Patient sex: F
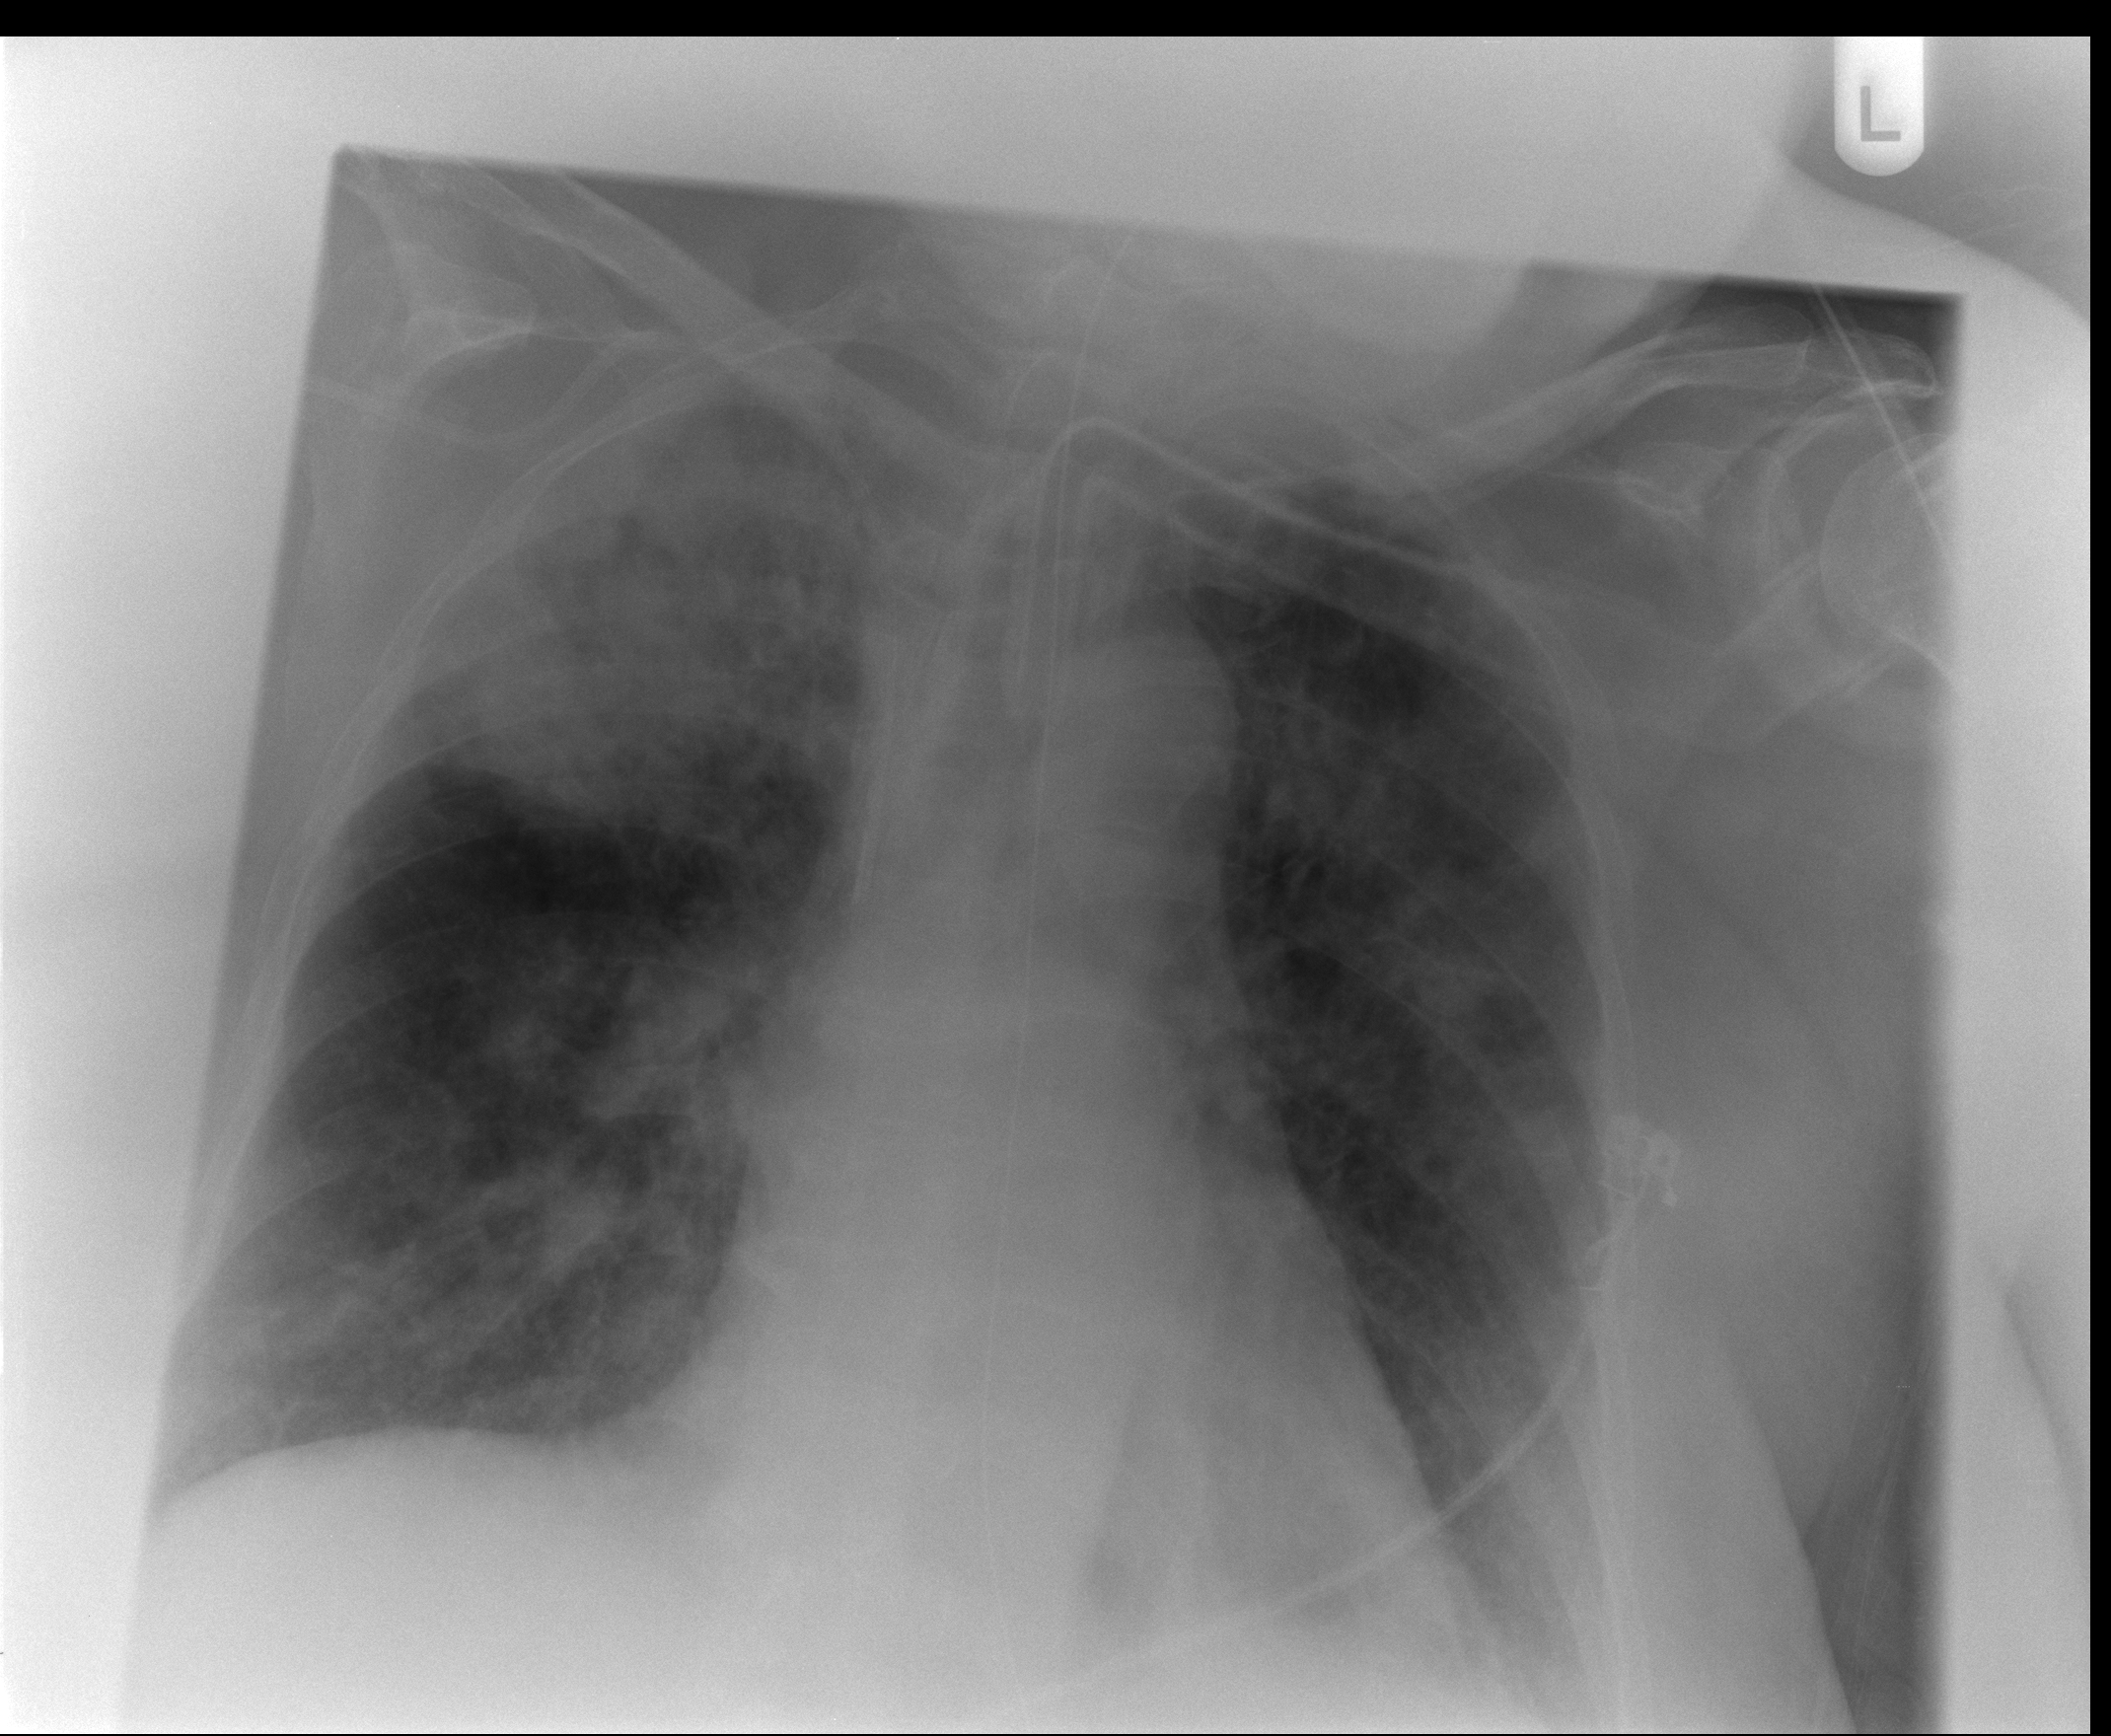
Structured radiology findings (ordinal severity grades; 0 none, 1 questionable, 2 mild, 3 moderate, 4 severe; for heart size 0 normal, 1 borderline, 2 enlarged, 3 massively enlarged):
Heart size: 0
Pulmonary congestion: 2
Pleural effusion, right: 1
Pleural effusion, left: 2
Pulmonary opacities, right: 3
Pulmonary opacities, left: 2
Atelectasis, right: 2
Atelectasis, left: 2